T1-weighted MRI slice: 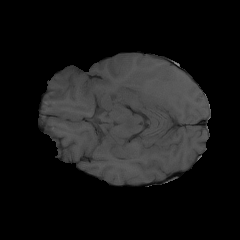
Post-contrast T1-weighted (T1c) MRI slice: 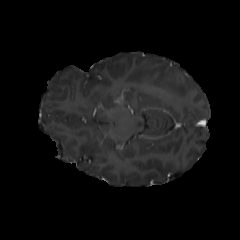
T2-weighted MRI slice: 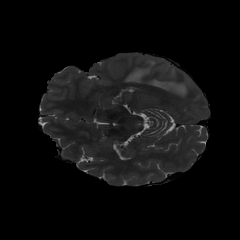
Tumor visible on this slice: yes